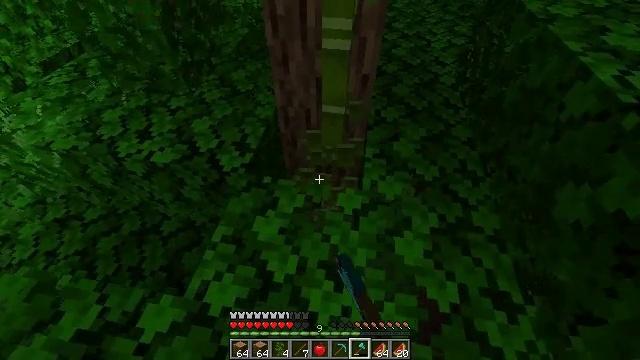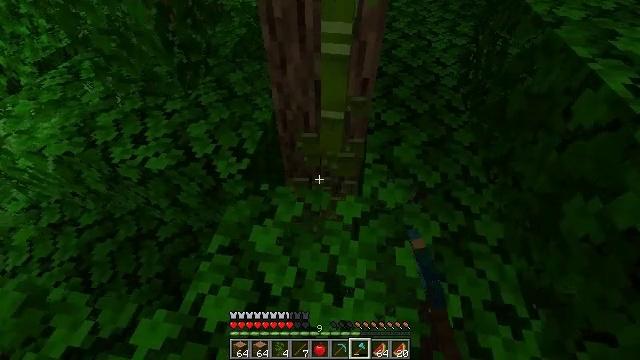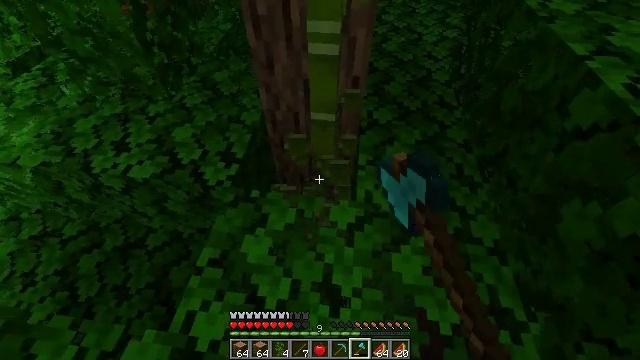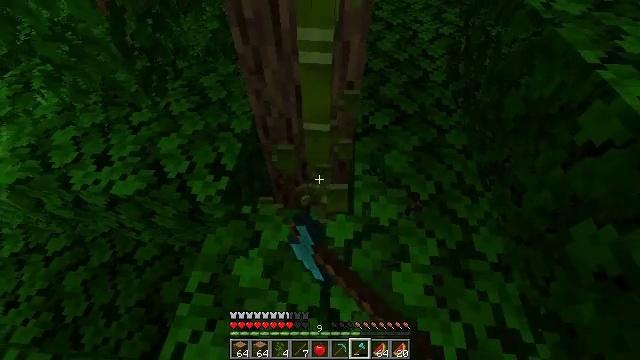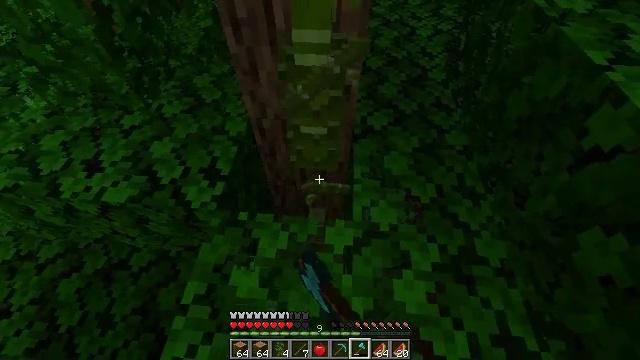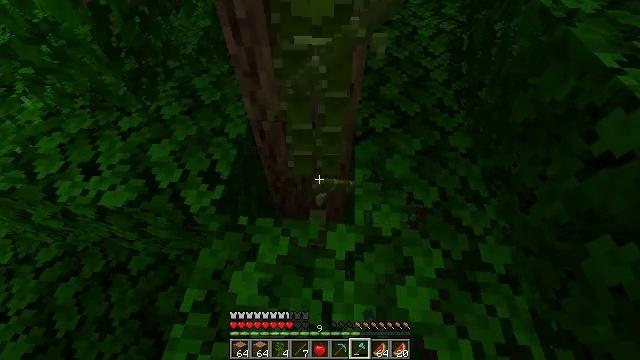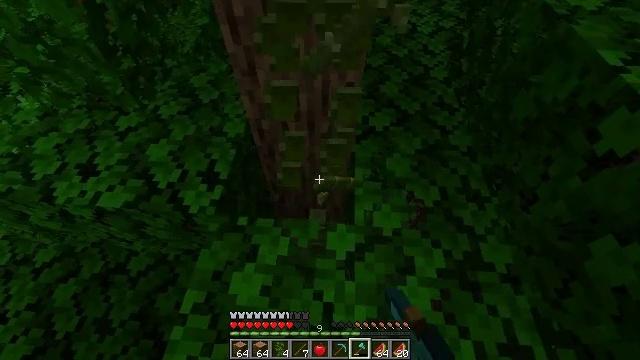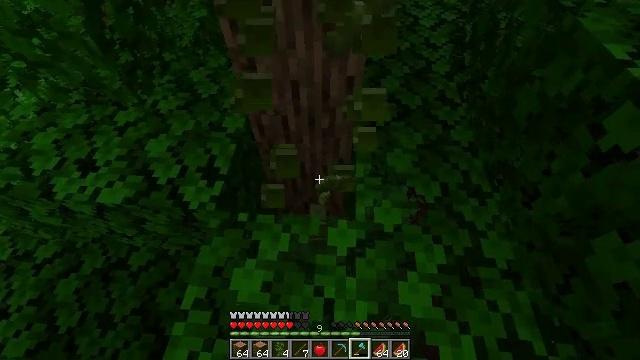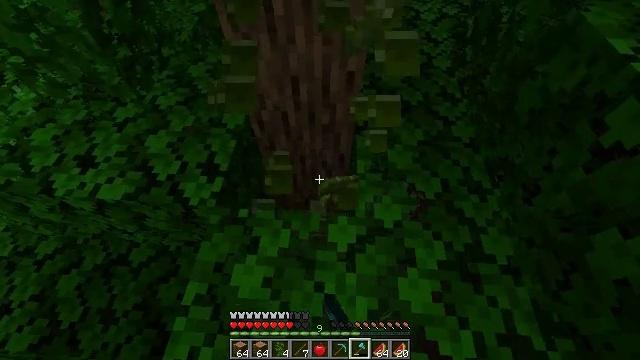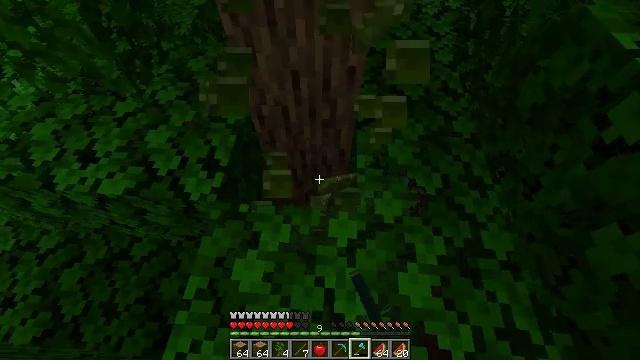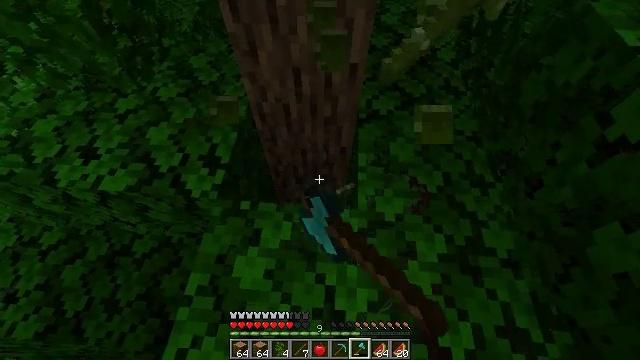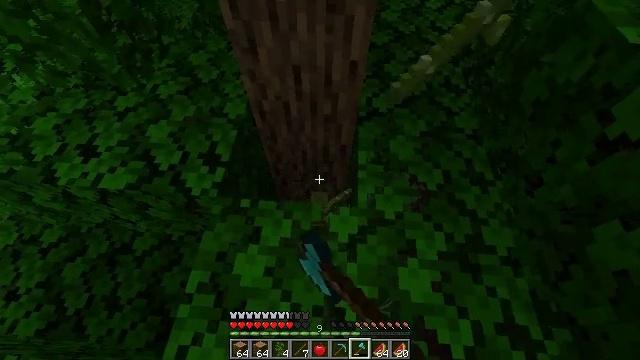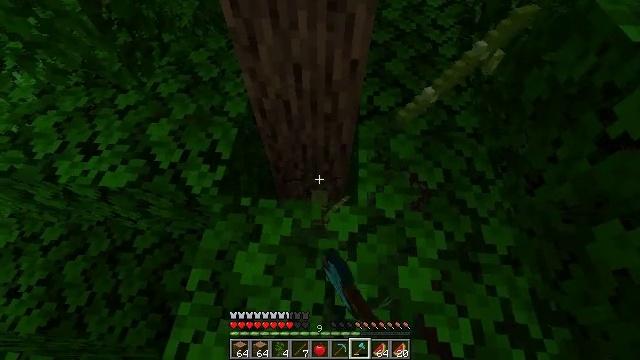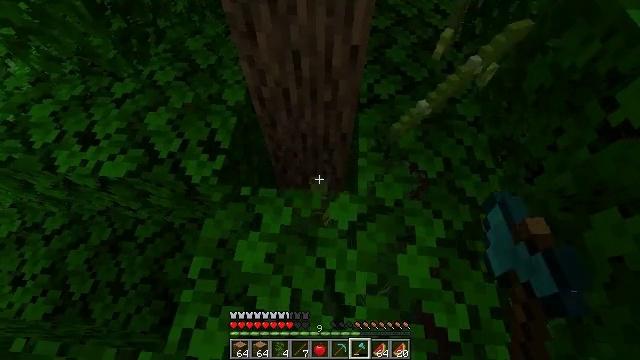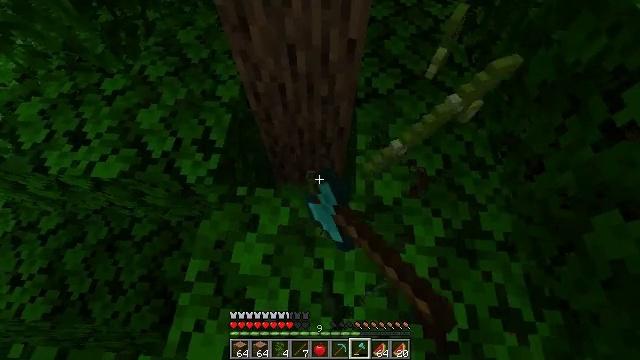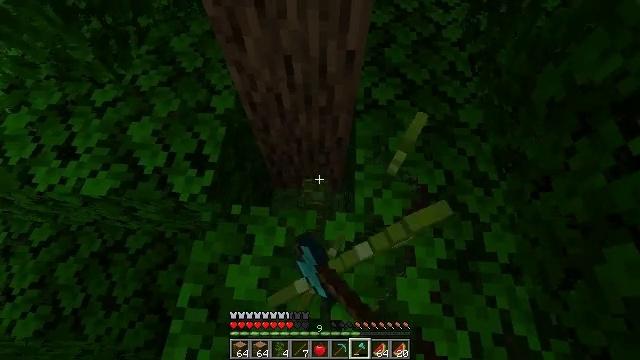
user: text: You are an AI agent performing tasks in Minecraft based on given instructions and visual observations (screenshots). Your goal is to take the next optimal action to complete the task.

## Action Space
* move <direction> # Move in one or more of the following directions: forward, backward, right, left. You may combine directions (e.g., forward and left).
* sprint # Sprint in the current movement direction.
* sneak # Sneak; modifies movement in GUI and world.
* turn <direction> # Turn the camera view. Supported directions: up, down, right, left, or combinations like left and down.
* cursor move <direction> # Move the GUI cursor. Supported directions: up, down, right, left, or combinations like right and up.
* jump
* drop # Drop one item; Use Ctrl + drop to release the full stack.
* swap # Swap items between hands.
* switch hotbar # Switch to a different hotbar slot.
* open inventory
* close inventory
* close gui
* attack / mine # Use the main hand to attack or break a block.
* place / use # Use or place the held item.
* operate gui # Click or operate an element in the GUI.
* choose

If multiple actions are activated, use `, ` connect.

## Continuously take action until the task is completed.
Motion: motion action
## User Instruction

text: Break the bamboo stalk.
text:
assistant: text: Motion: move forward, attack / mine
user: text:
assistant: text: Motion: move forward, turn right and down, attack / mine
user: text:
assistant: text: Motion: turn right and down, attack / mine
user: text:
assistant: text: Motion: attack / mine
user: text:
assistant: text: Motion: attack / mine
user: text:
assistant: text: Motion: attack / mine
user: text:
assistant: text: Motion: turn down, attack / mine
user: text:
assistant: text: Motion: attack / mine
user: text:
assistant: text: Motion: turn down, attack / mine
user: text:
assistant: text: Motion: attack / mine
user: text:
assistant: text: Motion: attack / mine
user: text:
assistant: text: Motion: attack / mine
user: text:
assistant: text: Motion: turn down, attack / mine
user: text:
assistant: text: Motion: move forward, turn down, attack / mine
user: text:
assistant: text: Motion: move forward, attack / mine
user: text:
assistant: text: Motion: move forward, turn down, attack / mine
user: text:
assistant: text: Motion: turn down, attack / mine
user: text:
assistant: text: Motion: turn down, attack / mine
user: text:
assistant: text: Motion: turn down, attack / mine
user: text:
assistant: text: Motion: attack / mine
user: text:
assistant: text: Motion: turn down, attack / mine
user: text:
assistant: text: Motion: attack / mine